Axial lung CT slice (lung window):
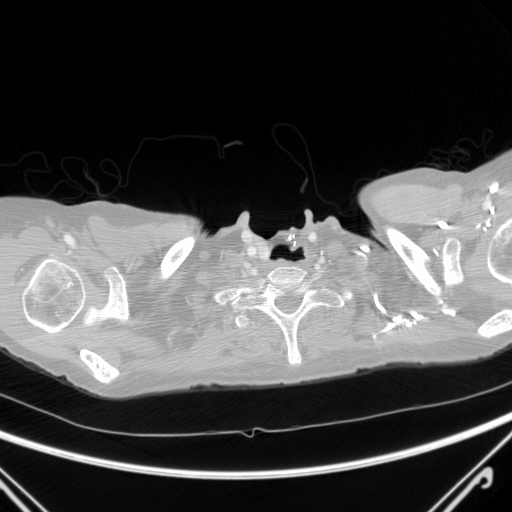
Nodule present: no